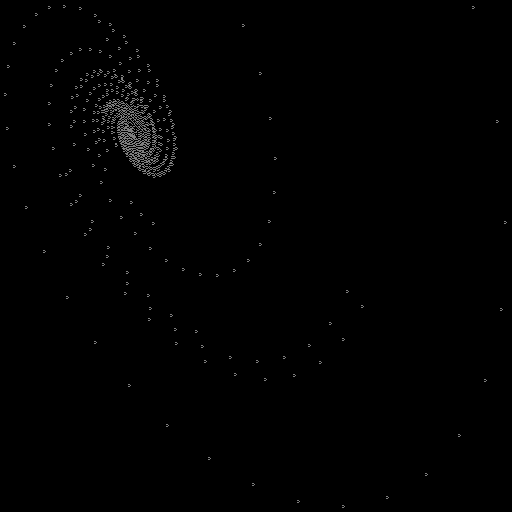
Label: ammonite